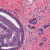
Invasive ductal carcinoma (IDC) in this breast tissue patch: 1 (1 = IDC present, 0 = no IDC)